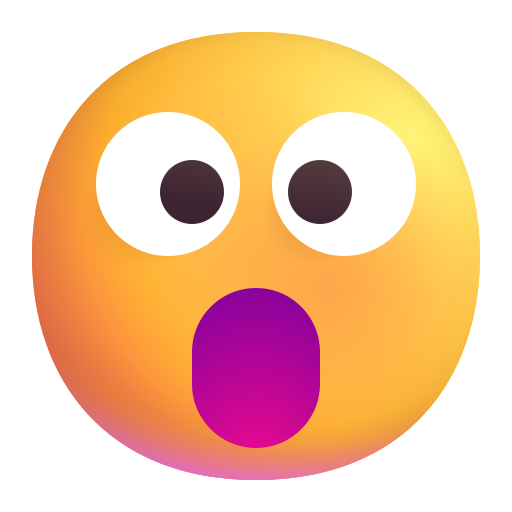
face with open mouth color